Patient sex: M
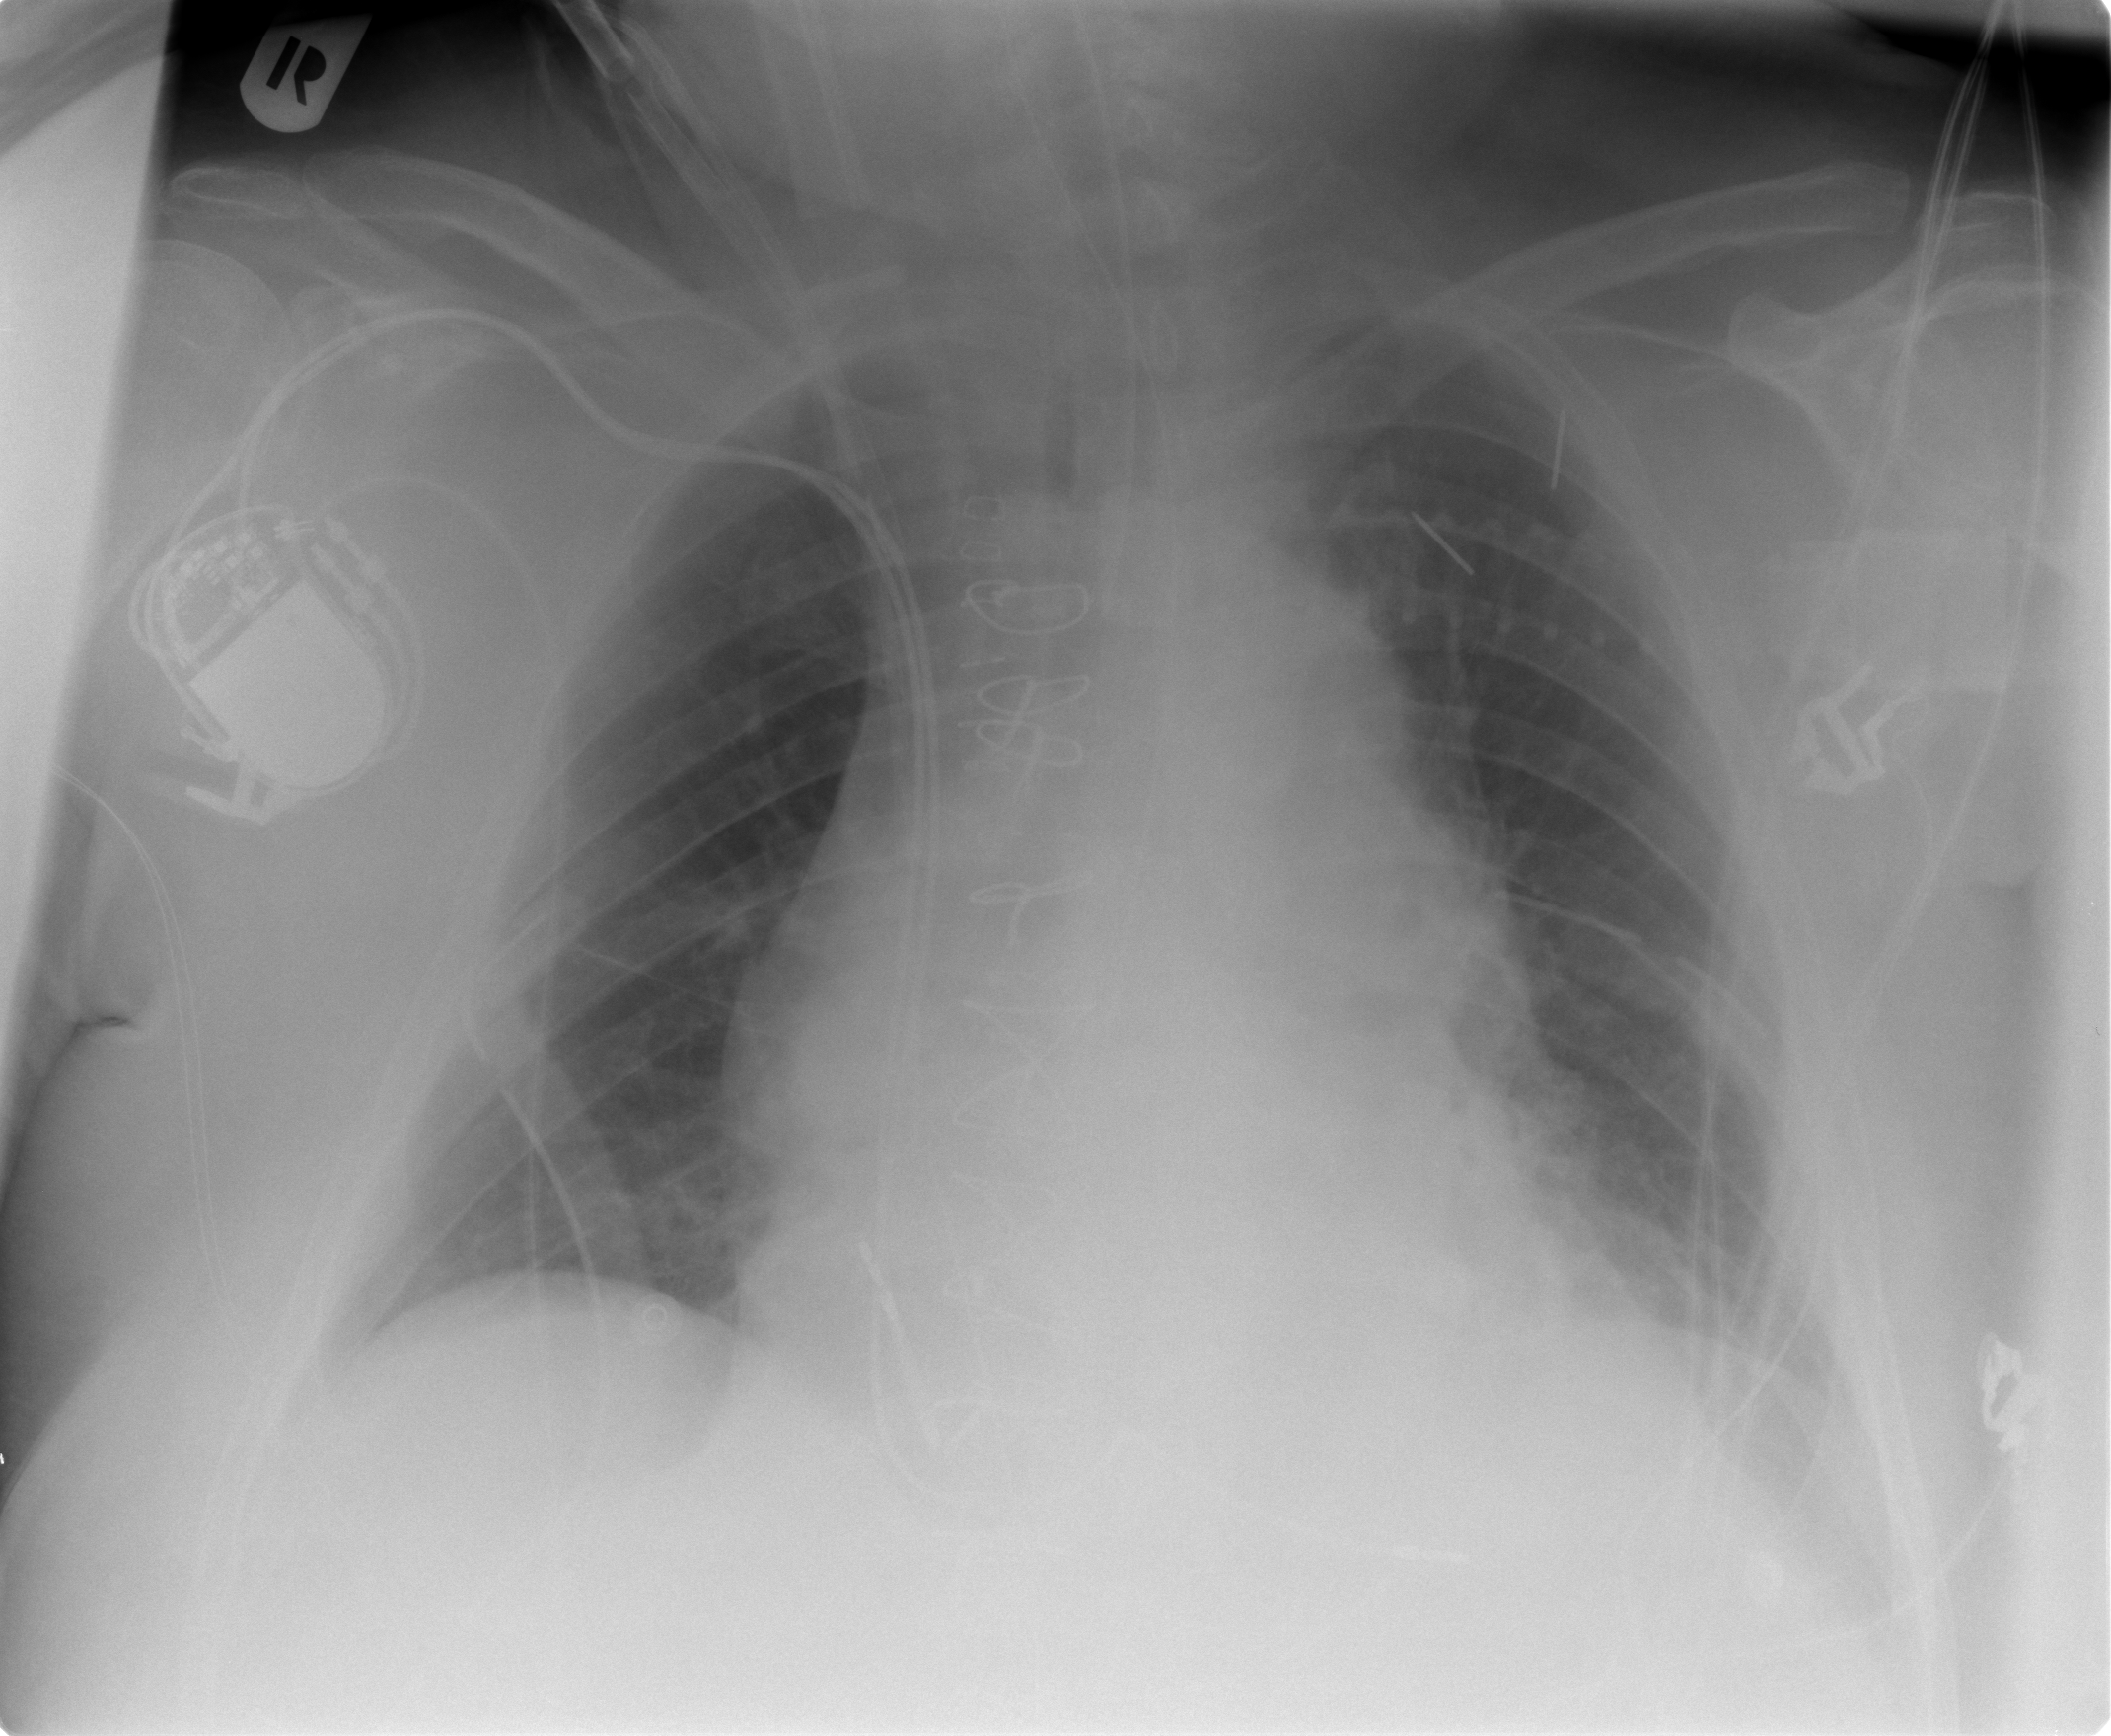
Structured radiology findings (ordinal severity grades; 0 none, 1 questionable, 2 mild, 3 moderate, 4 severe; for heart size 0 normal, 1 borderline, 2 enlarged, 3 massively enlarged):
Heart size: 2
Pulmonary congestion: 1
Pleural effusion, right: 0
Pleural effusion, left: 0
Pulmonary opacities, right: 0
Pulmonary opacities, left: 0
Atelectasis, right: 0
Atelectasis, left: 2